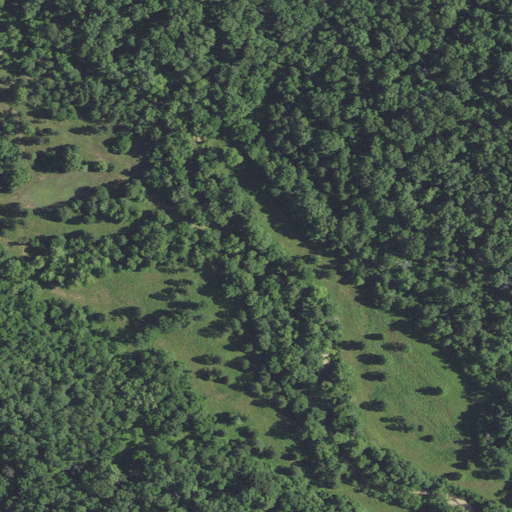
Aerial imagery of valley in Missouri named Norris Hollow containing deciduous forest, grassland, and mixed forest